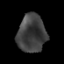
Tissue: prostate
Cell type: B cells
Senescence score: 0.7723
Nuclear area (px): 1048
Mean DAPI intensity: 64.06